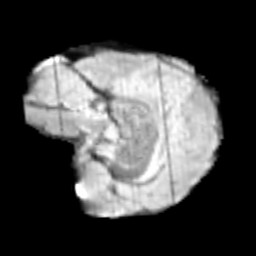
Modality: T2w
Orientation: sagittal
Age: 9
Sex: male
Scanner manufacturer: siemens
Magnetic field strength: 3 T
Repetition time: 3.8 s
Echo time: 0.07 s